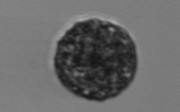
Label: Vicicitus_globosus